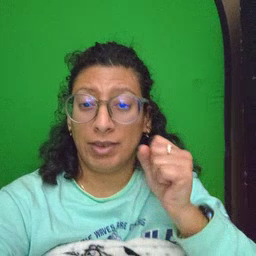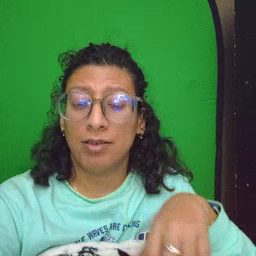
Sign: refrigerator